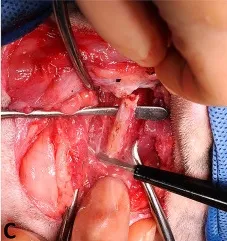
Surgical procedures. (C) Autograft harvested from the ipsilateral seventh rib.
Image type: medical_photograph (other_medical_photograph)